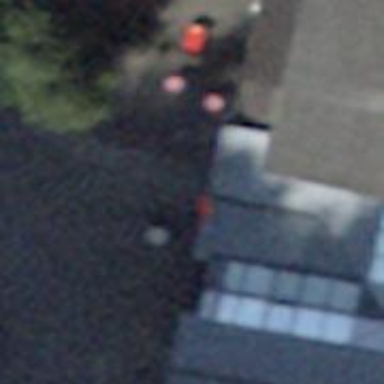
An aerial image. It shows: Footway tunnel passing through building.